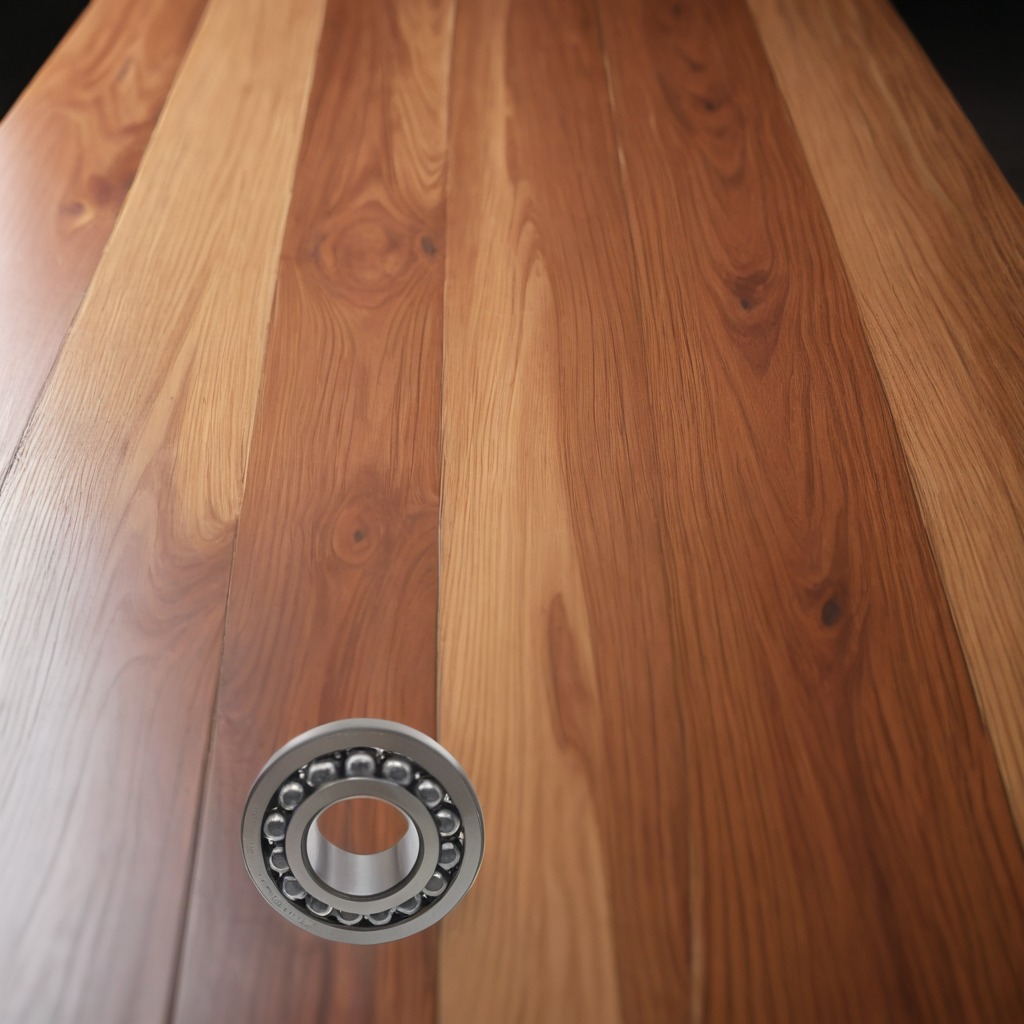
A metal ball bearing is lying on the wooden table in a carpentry studio.